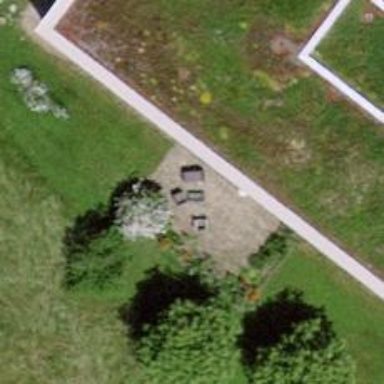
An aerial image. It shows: Picnic table located in leisure land area.